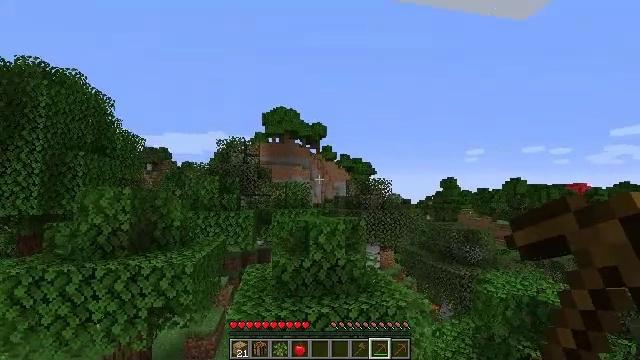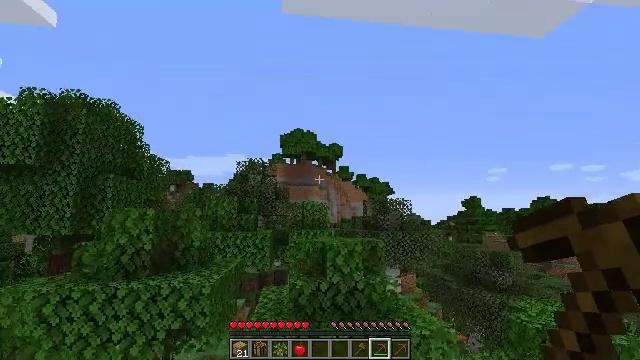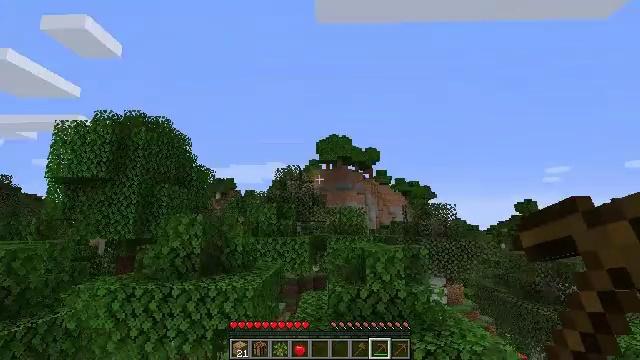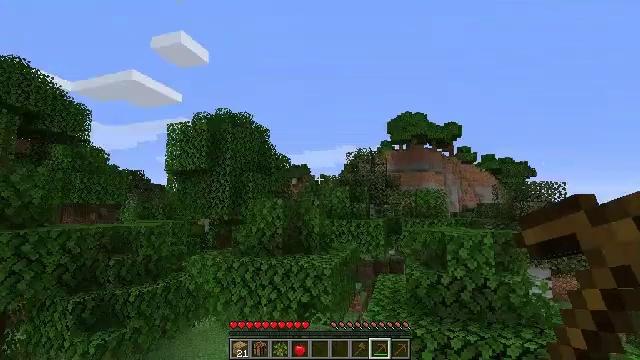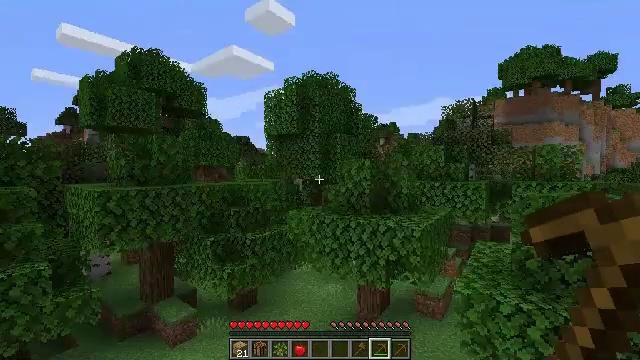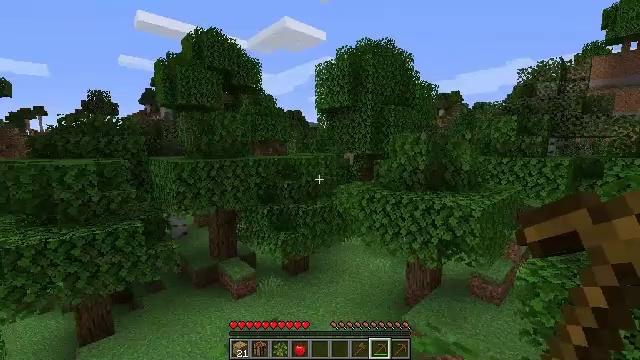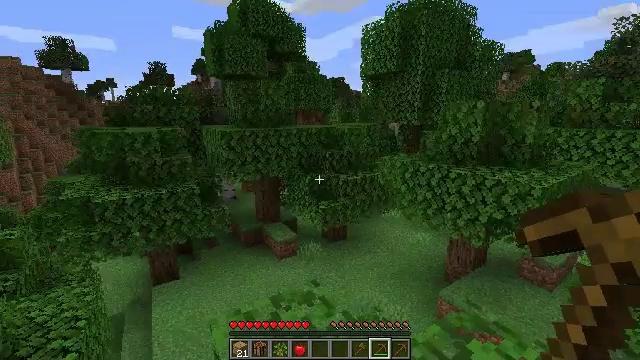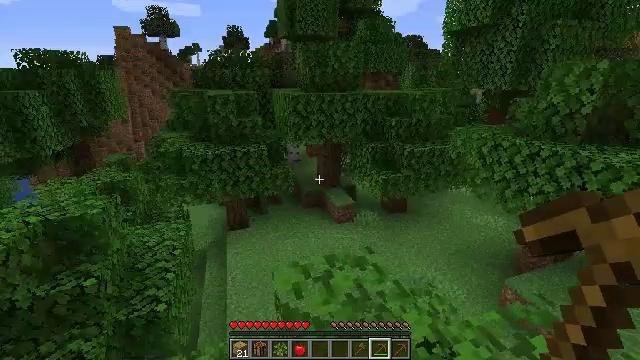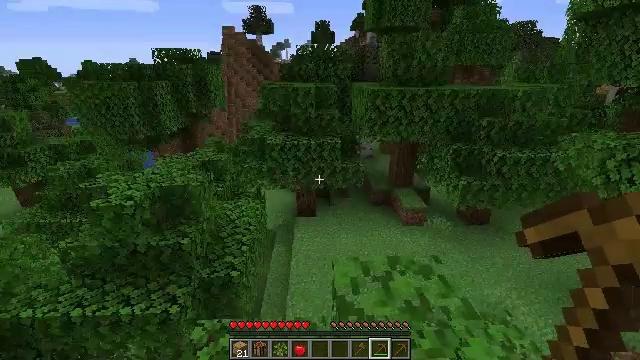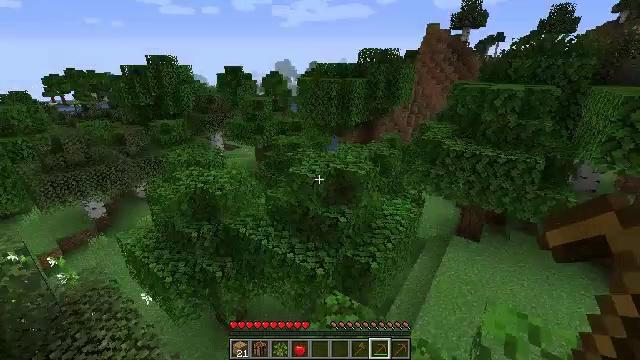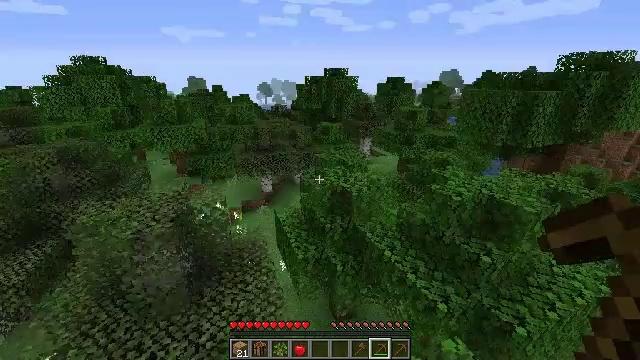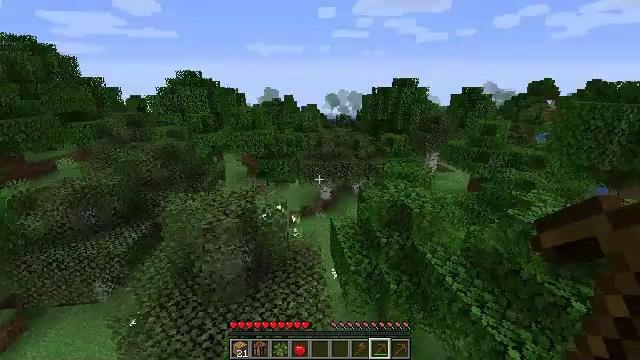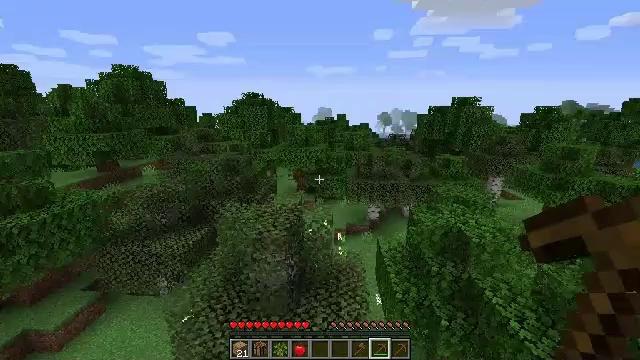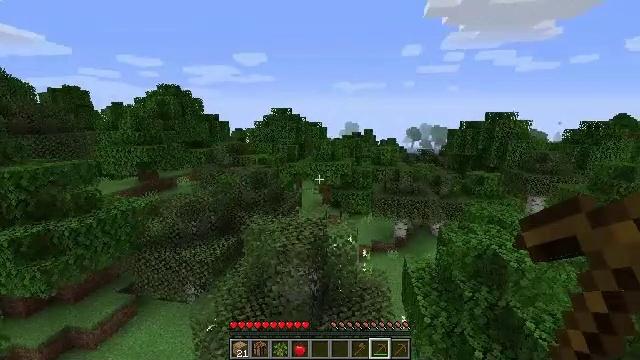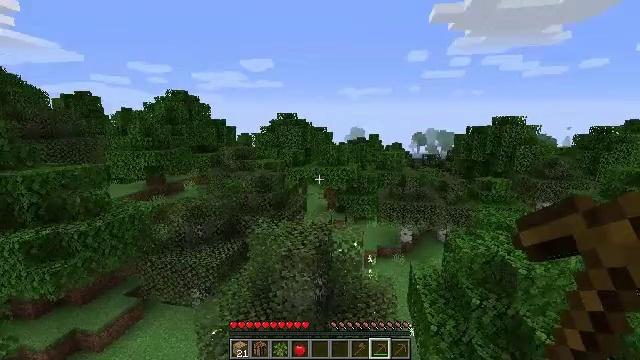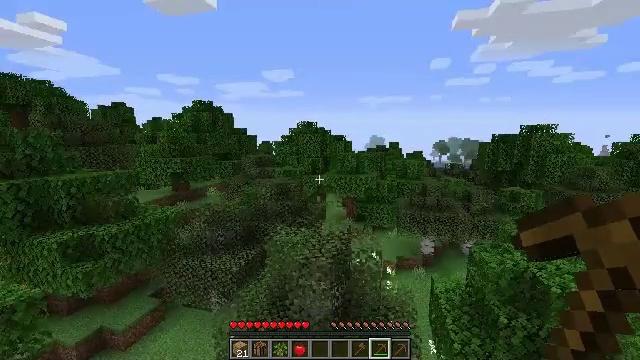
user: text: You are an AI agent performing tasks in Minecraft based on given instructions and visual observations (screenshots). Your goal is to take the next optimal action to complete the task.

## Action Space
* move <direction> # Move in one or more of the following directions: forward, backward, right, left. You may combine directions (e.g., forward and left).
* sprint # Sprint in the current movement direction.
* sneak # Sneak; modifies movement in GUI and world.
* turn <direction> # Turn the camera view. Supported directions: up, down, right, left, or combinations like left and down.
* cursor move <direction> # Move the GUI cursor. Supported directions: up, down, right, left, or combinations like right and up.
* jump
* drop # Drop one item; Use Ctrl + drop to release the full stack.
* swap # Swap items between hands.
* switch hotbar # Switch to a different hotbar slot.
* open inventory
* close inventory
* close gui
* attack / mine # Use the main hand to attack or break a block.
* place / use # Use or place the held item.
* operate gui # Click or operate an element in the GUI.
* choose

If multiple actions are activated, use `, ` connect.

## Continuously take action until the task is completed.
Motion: motion action
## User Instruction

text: Clear birch leaves to get saplings.
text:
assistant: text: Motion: turn left and up
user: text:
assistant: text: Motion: turn left and up
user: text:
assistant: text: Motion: turn left and down
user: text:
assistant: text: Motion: turn left and down
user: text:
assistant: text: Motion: turn left and down
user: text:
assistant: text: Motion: turn left and down
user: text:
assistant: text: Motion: turn left and down
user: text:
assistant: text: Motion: turn left and down
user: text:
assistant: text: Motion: turn left
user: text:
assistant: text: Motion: turn left and up
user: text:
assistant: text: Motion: turn left and up
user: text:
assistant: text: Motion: turn left and up
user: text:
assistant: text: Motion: turn left and up
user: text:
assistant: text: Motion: turn left and up
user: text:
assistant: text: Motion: turn left and up
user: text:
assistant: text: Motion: turn left and up
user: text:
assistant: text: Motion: turn left
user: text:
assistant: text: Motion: turn left
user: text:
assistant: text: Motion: no_op
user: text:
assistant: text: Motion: turn left
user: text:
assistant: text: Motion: turn left
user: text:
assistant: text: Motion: turn left
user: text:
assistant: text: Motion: turn left and up
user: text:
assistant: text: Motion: turn left
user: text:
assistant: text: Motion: turn left
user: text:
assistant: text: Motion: turn left
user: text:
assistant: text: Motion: turn left
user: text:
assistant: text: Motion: turn left and down
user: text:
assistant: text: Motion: turn left
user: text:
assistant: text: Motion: turn left